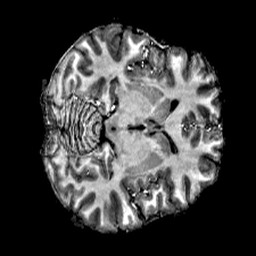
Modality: T1w
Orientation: axial
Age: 24
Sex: female
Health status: healthy
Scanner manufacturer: siemens
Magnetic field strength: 6.98 T
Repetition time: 6 s
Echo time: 0.00302 s